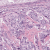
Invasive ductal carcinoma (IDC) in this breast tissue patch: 1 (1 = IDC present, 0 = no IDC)